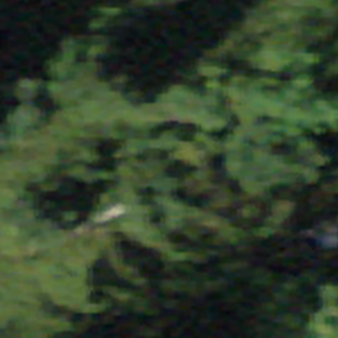
Label: other